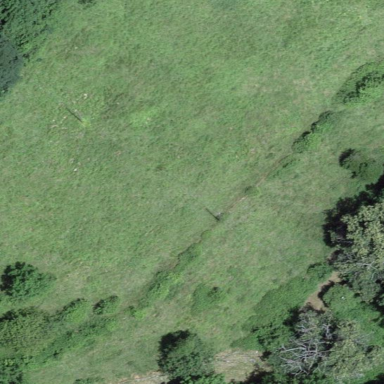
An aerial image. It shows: Natural area of fell.